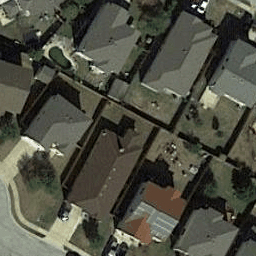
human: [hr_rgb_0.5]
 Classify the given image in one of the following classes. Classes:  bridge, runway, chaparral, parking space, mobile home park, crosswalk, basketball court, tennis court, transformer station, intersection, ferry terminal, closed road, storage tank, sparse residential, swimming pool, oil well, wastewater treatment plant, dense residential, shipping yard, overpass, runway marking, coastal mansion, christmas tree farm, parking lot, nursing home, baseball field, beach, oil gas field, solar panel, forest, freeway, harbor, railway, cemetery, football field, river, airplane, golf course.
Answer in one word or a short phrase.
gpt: dense residential